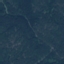
Land use / land cover: Forest